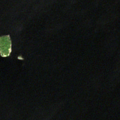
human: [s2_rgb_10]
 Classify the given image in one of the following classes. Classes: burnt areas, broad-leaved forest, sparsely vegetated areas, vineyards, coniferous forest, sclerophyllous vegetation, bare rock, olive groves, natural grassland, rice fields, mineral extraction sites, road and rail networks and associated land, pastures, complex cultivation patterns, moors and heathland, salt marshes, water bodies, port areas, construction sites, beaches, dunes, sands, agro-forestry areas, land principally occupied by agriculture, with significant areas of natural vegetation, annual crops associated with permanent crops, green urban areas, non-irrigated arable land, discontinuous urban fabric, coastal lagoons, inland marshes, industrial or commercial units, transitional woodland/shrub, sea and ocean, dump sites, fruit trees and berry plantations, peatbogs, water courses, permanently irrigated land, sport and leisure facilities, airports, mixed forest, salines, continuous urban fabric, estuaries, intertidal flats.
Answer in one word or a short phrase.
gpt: water bodies